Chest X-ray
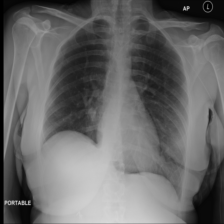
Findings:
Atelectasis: negative
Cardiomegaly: negative
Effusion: negative
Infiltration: negative
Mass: negative
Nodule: negative
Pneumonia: negative
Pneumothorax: negative
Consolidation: negative
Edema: negative
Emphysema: negative
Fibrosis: negative
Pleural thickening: negative
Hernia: negative